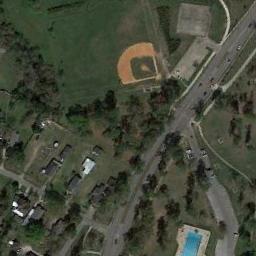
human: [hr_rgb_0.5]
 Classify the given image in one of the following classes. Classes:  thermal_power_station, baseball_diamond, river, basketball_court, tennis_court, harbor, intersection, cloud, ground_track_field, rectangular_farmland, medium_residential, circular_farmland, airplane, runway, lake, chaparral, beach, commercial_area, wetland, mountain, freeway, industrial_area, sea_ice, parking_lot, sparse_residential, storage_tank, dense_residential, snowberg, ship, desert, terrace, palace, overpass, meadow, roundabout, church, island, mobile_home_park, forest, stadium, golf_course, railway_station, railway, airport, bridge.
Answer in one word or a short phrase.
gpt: baseball_diamond